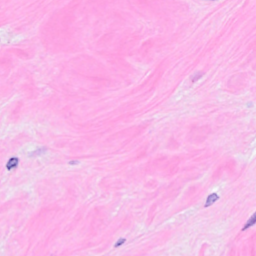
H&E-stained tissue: Breast